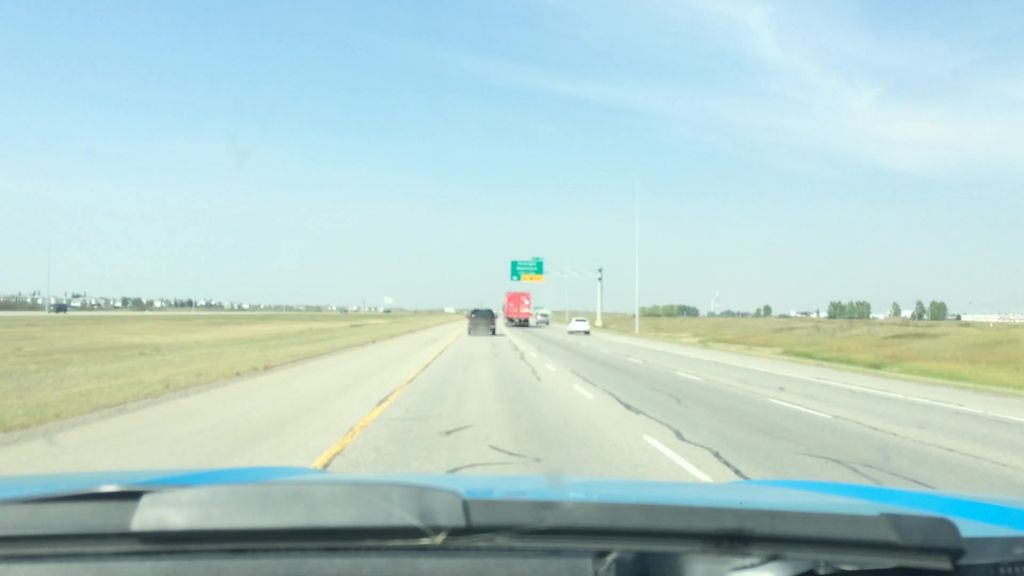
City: calgary